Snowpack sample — Buffalo Mountain, Silverthorne, Colorado, USA (1/25/25, 10:11 AM MST)
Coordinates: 39.6222, -106.1139
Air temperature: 22 °F
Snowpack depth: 110 cm
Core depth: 20 cm
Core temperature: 48.2 °F
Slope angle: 12°, slope face: 102°
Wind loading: high
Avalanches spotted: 0
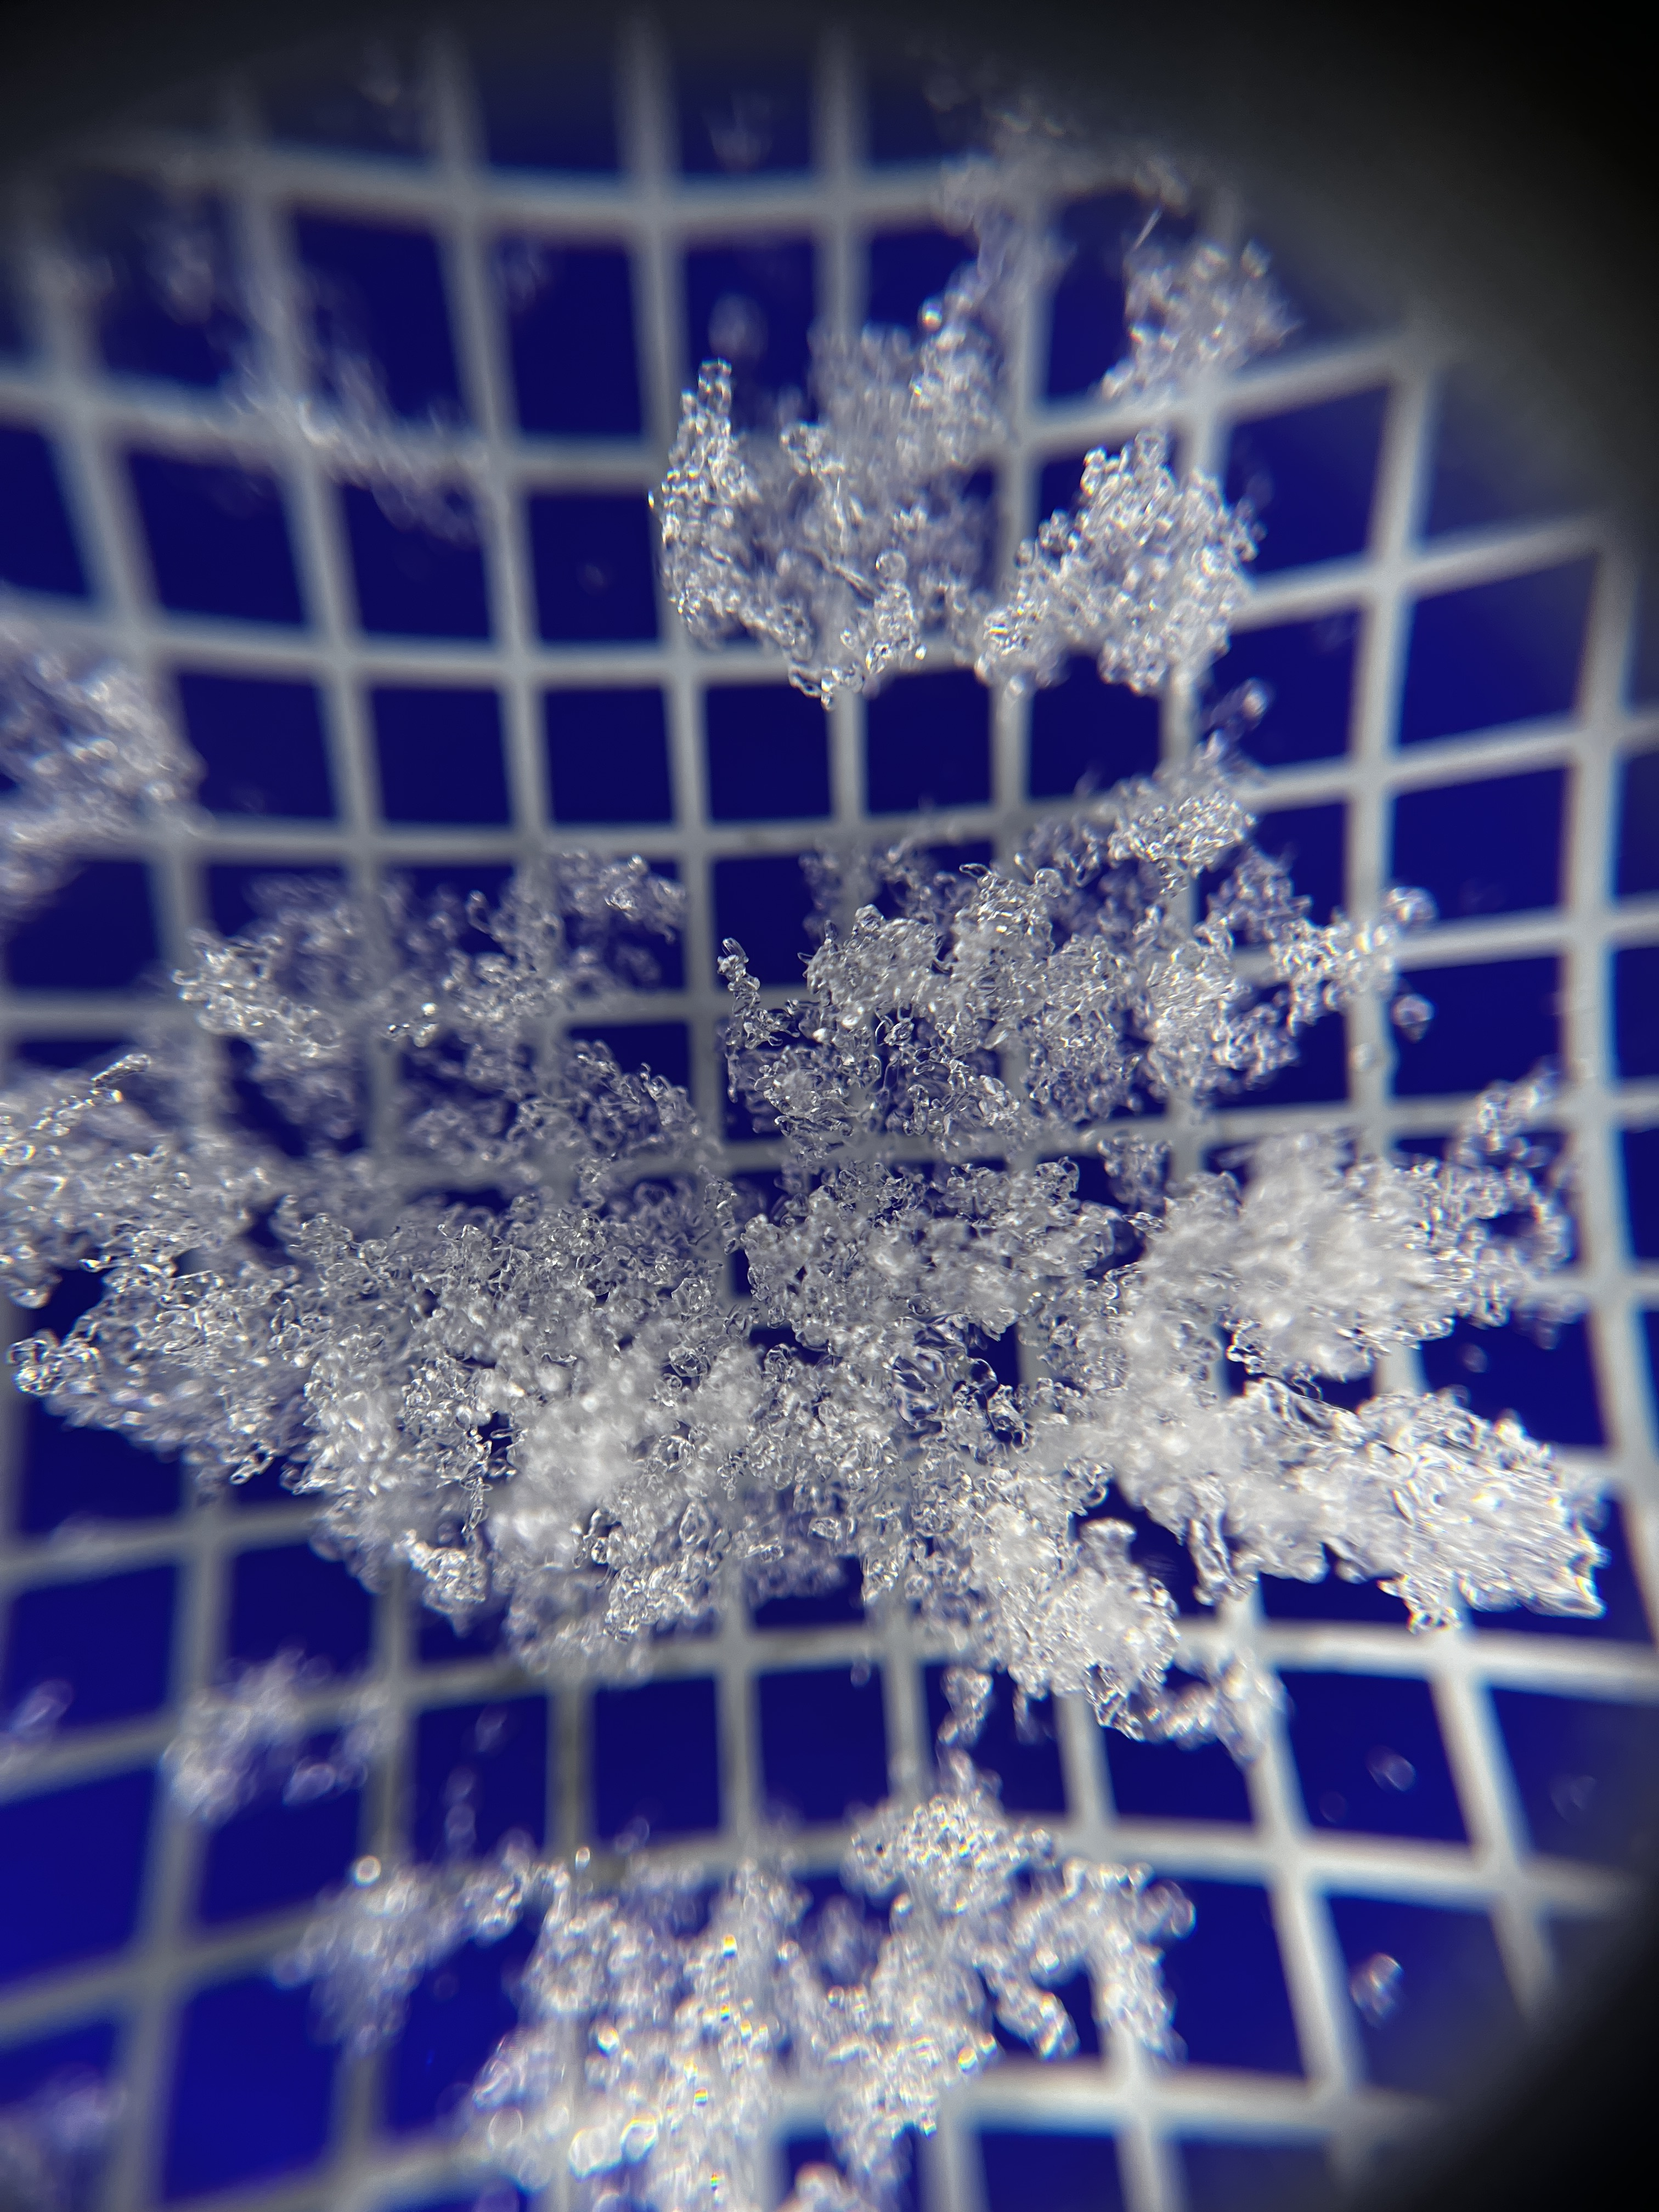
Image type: magnified_profile
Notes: No avalanches nearby, collected on the outskirts of a fire break 15 meters from the treeline, on way to Buffalo and Red Mountain